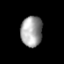
Tissue: prostate
Cell type: T cells
Senescence score: 0.3033
Nuclear area (px): 644
Mean DAPI intensity: 158.868